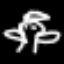
Label: angel